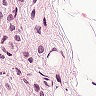
Metastatic tissue present: yes